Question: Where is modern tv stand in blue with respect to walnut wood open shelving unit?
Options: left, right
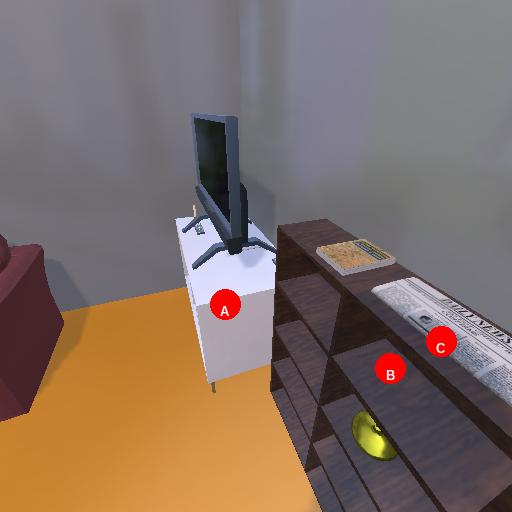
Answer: left